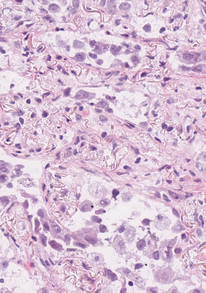
Tumor epithelial tissue: yes
Tumor-associated stroma tissue: yes
Normal tissue: no